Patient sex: M
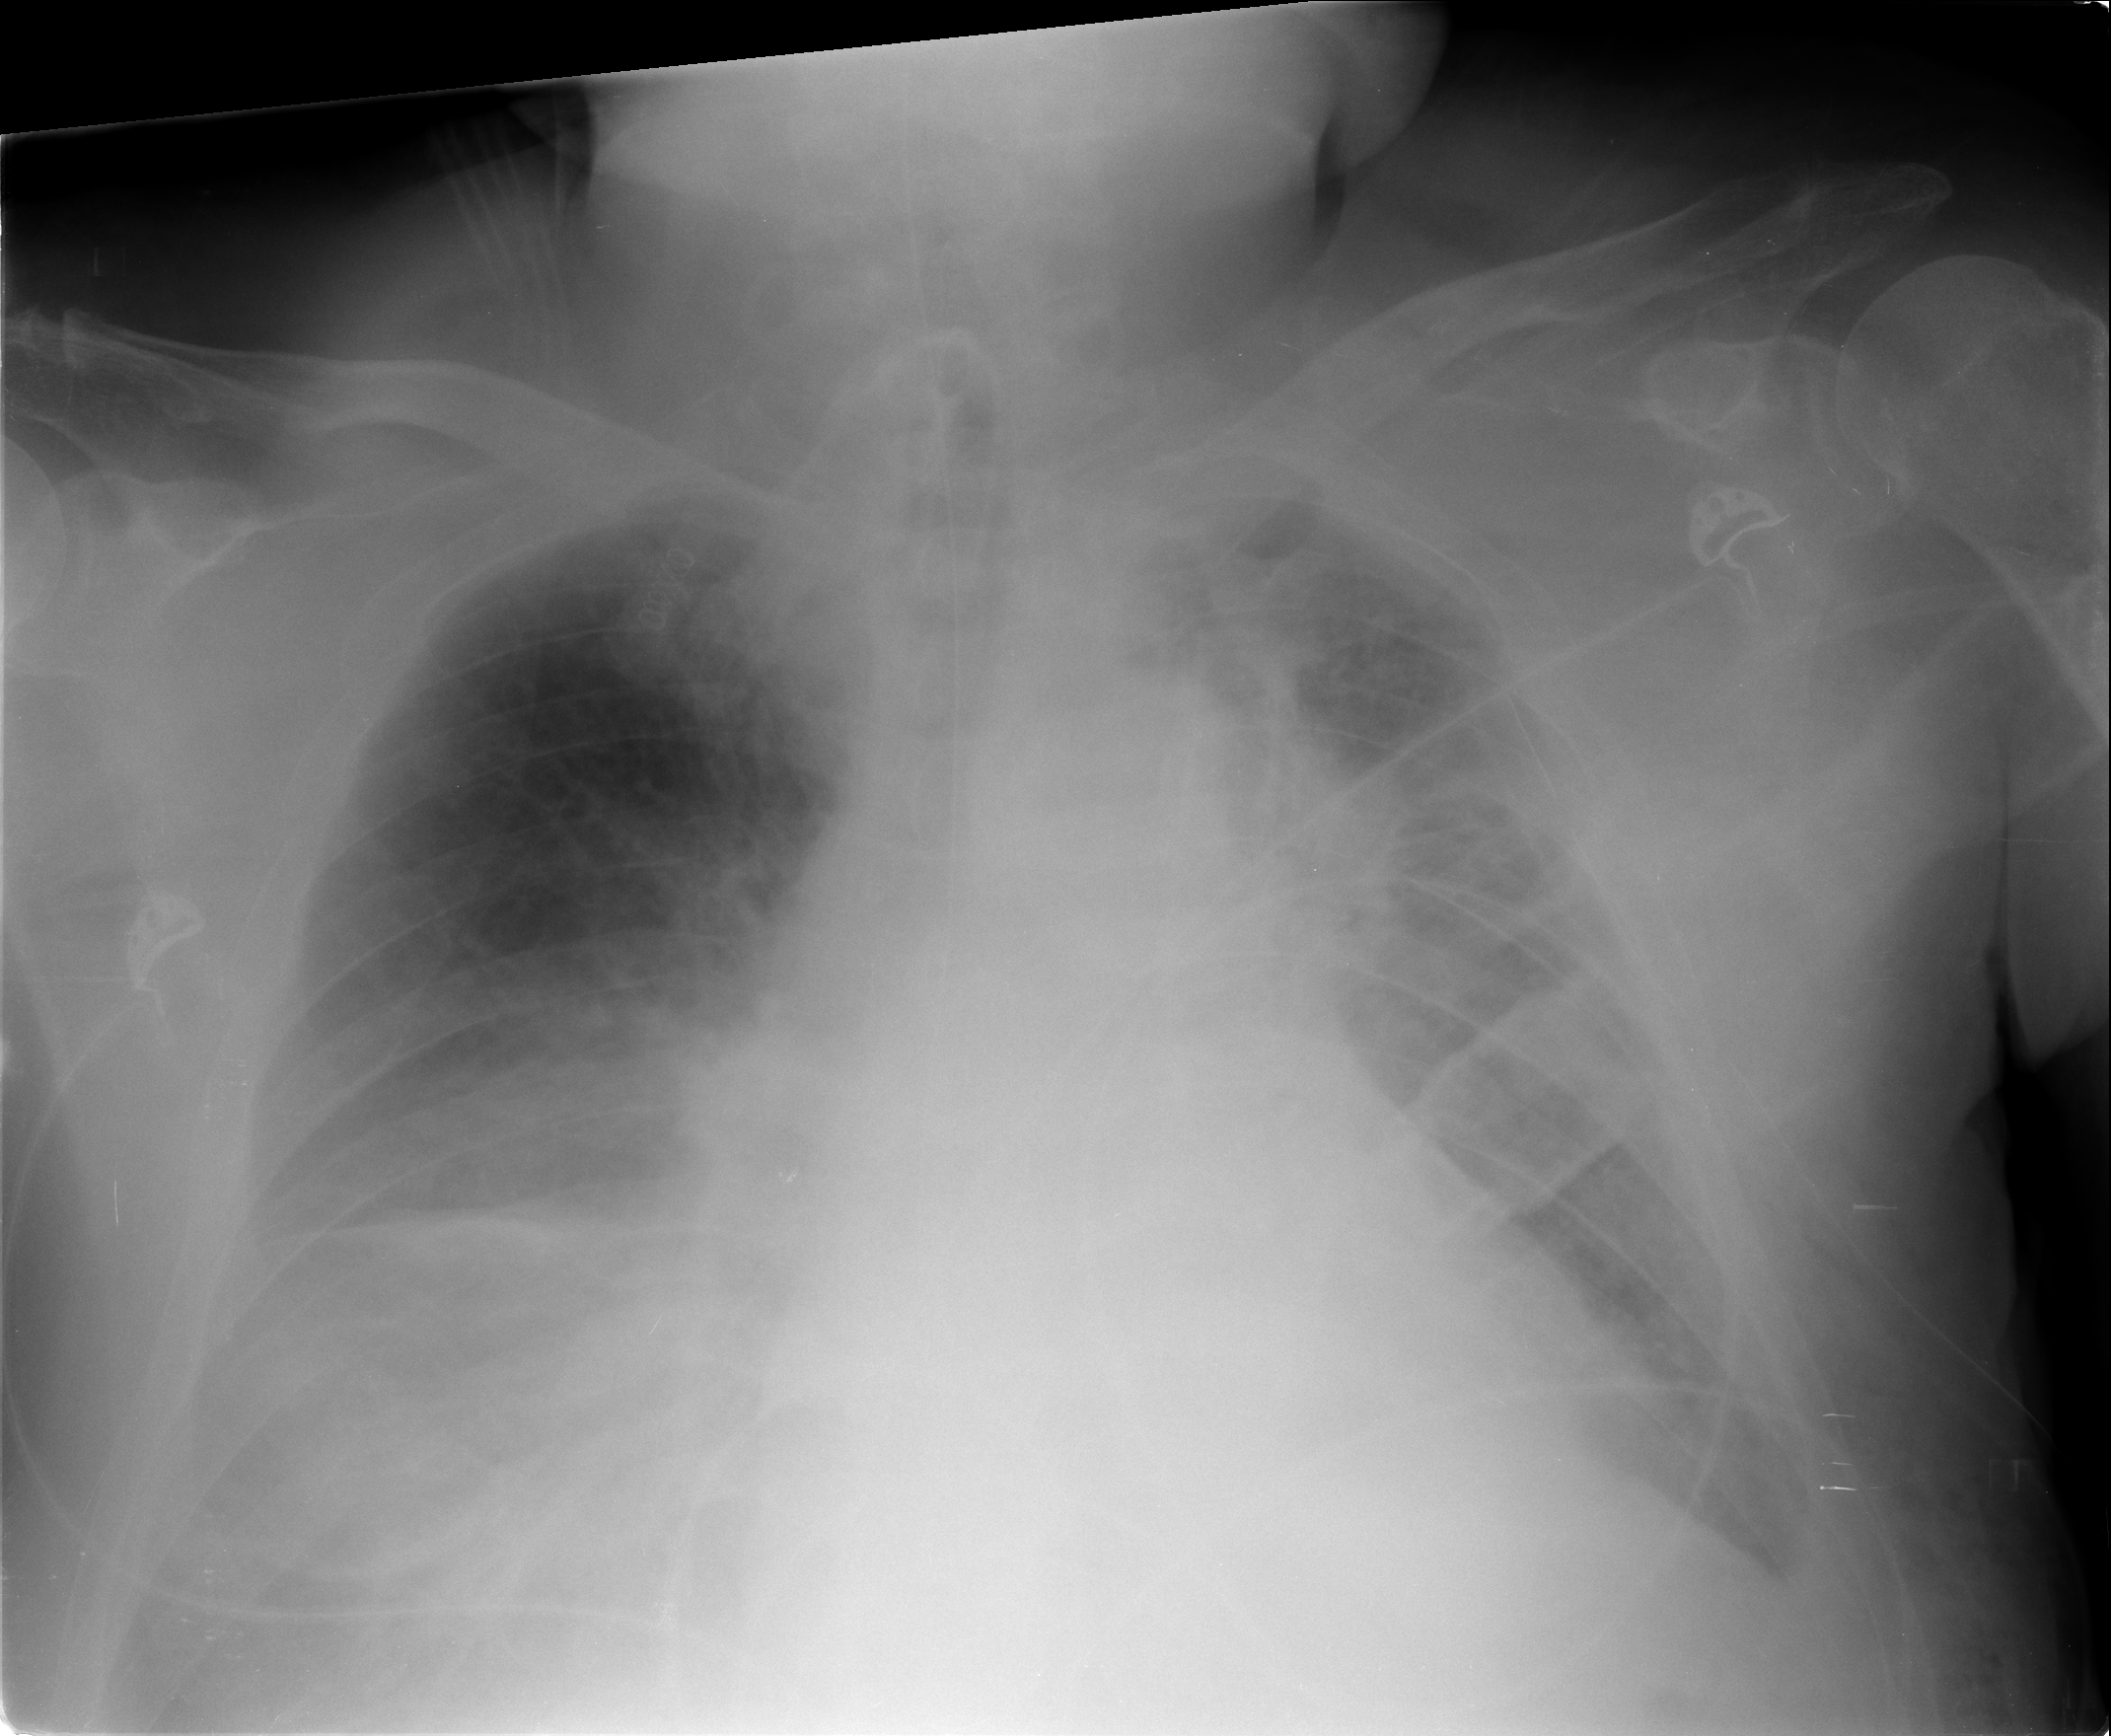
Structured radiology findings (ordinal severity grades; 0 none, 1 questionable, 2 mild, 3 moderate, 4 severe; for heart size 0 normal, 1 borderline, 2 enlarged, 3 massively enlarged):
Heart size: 2
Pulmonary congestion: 2
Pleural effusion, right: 3
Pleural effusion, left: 2
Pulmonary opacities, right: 1
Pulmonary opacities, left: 2
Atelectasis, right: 3
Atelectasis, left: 2